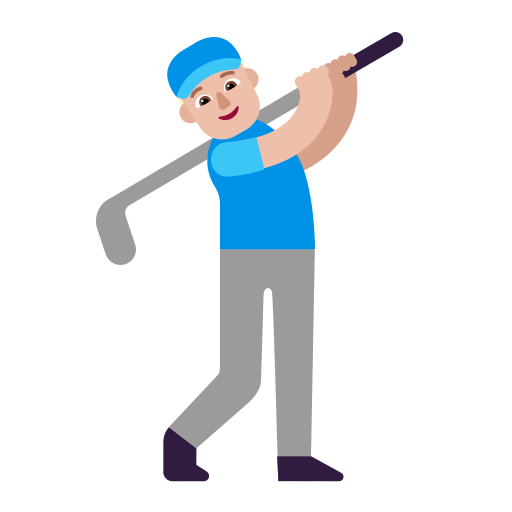
man golfing flat  light